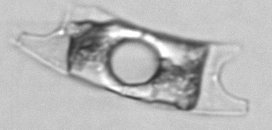
Label: Eucampia